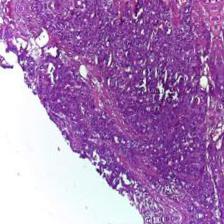
Diagnosis: OSCC